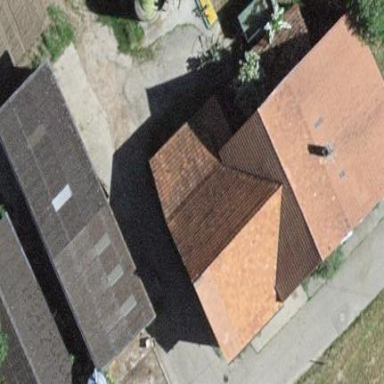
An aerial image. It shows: Farm building.